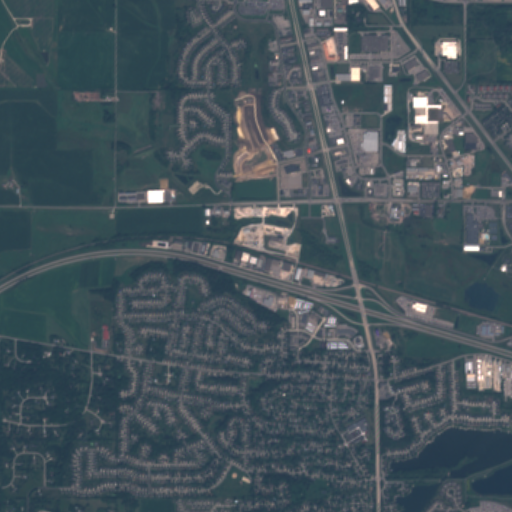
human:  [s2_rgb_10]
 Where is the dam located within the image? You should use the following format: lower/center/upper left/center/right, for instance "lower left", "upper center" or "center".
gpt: The dam is located in the upper left of the image.
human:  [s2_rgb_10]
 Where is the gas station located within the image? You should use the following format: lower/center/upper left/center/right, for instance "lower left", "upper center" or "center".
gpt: The gas station is located in the upper right of the image.
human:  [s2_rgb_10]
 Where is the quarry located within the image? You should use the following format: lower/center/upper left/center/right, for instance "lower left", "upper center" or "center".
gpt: The quarry is located in the center of the image.
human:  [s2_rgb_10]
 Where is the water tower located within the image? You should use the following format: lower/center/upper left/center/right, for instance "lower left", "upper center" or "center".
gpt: The water tower is located in the lower center of the image.
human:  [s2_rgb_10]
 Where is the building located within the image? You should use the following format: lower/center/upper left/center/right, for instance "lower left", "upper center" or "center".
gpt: There is no building in the image.